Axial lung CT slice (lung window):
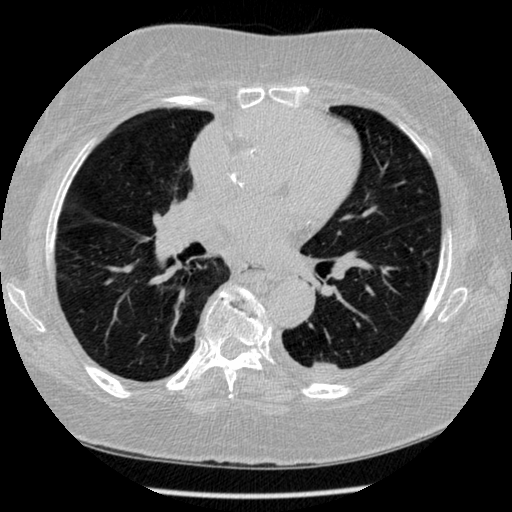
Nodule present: no